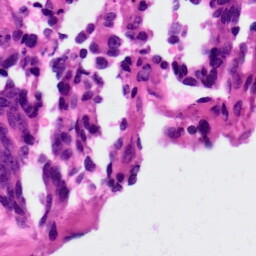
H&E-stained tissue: Ovarian